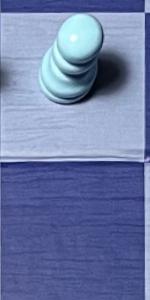
Label: Empty